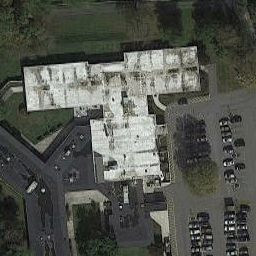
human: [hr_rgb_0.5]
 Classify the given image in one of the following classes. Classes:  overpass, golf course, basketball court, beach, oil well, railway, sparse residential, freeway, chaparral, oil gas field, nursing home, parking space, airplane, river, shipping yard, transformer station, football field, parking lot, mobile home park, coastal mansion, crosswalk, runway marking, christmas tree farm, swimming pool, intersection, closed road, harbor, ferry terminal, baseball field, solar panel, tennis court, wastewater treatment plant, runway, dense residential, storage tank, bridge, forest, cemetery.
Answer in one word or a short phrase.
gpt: nursing home